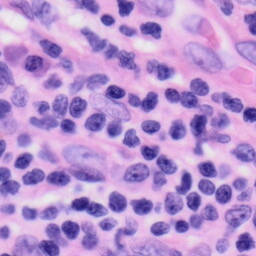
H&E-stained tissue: Skin